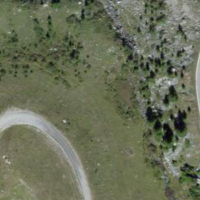
EUNIS habitat code: 31
Species observed at this site:
Leontopodium nivale